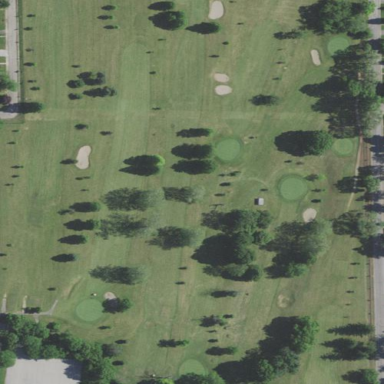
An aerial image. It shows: Golf course.